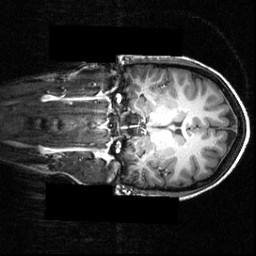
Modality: T1w
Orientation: coronal
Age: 21
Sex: female
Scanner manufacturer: siemens
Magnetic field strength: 3.951 T
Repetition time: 1.5 s
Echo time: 0.00335 s